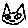
Label: cat